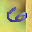
Label: 6